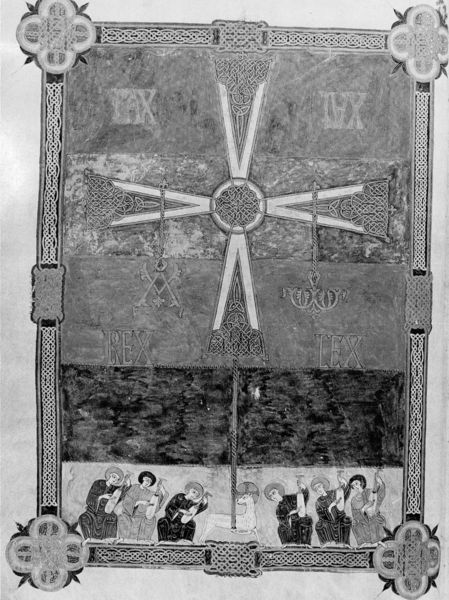
Titel: Facundus Beatus
Institution: Madrid, Biblioteca Nacional
Schlagwörter: weiß, menschen, grau, männer, schwarz, symbol, zeichen, tier, tuch, ornament, bibel, rahmen, stein, sonne, instrumente, musik, musiker, schrift, ecke, musizieren, ornamente, balken, lamm, kreuz, stern, schwarz-weiß, buchstaben, ecken, heiligenschein, mittelalter, heilige, laute, bulle, osterlamm, musikinstrumente, buchmalerei, inkunabel, lauten, schwarzr, gesetzbuch